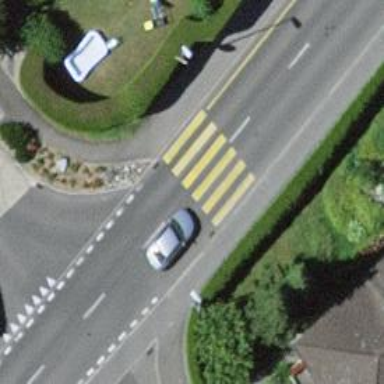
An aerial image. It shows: Kerb barrier.